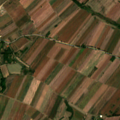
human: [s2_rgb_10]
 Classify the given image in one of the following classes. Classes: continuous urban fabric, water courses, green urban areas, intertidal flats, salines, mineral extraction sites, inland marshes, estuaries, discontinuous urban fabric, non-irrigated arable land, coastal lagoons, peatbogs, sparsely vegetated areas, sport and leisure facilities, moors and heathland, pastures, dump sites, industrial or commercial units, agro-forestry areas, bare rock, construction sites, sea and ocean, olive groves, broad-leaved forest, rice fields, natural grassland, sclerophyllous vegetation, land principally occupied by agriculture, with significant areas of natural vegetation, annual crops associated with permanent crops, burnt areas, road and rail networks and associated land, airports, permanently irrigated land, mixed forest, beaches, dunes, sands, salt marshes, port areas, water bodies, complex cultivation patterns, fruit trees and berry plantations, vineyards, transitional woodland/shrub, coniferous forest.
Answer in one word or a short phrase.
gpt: discontinuous urban fabric, non-irrigated arable land, land principally occupied by agriculture, with significant areas of natural vegetation